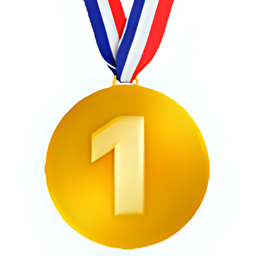
Name: first place medal
Emoji: 🥇
Group: Activities
Sub-group: award-medal